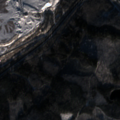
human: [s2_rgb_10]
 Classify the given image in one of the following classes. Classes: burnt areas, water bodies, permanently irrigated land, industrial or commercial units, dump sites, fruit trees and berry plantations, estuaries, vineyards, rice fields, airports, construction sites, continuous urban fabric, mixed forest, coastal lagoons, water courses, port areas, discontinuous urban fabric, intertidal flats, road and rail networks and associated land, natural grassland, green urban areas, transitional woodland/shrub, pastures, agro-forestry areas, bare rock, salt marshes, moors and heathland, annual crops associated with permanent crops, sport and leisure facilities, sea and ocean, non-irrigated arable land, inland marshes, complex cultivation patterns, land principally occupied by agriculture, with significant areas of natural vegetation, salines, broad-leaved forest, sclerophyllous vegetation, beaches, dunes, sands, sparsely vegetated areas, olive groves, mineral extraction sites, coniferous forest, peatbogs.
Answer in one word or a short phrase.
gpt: mineral extraction sites, dump sites, mixed forest